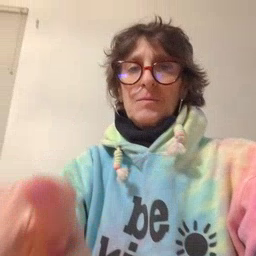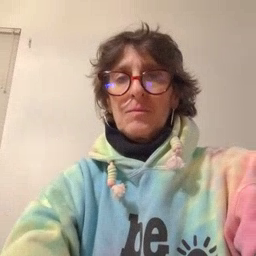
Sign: pool